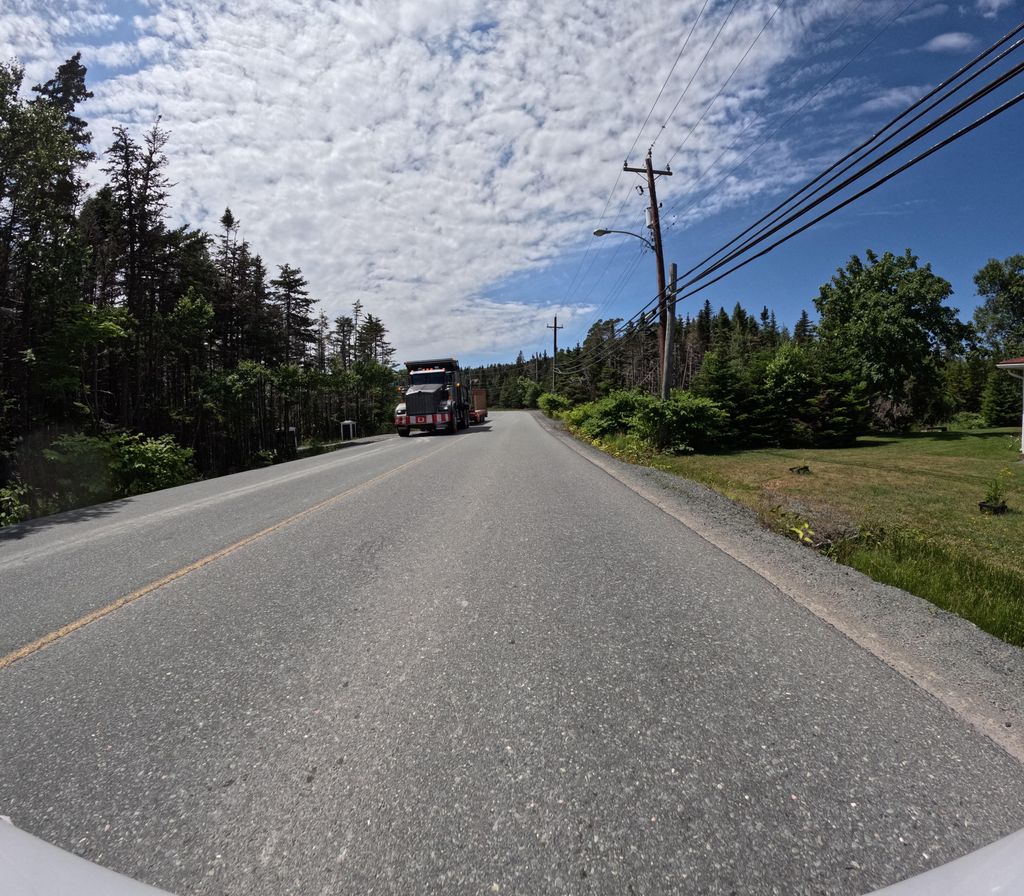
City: st_johns